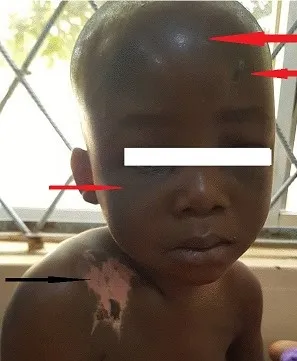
A 4-year-old with forehead swelling, bruises, darkish discolouration around the lower part of the eyes (Panda eyes sign) (red arrows) and burns on the right shoulder (black arrow).
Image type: medical_photograph (skin_photograph)